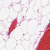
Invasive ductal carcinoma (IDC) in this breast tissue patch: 0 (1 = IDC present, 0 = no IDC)